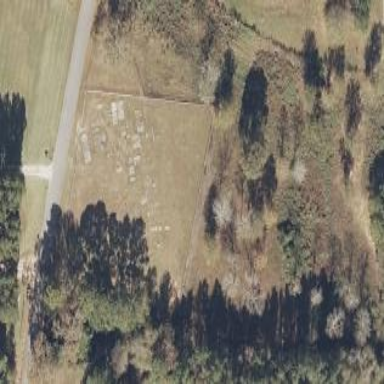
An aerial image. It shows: Cemetery.